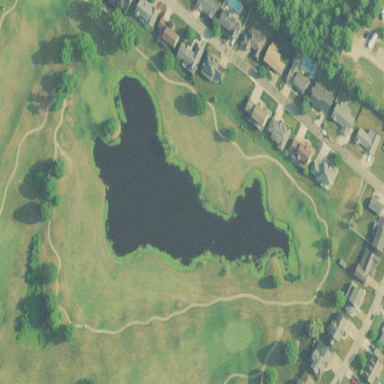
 known as the fairway. The grass is neatly mown."